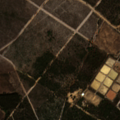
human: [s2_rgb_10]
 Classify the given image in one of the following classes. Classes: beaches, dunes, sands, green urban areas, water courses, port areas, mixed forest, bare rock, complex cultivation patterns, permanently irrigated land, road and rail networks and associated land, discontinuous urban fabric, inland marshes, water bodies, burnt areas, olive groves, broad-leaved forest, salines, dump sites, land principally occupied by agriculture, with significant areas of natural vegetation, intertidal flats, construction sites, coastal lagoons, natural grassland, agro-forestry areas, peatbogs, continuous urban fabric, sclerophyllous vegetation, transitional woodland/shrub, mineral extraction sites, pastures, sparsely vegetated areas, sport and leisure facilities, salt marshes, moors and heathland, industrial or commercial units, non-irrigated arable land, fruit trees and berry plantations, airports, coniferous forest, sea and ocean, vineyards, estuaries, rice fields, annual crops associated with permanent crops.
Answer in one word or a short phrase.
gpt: dump sites, coniferous forest, moors and heathland, transitional woodland/shrub